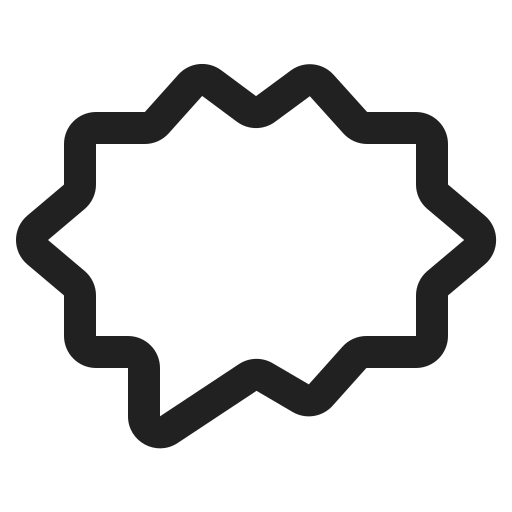
right anger bubble high contrast